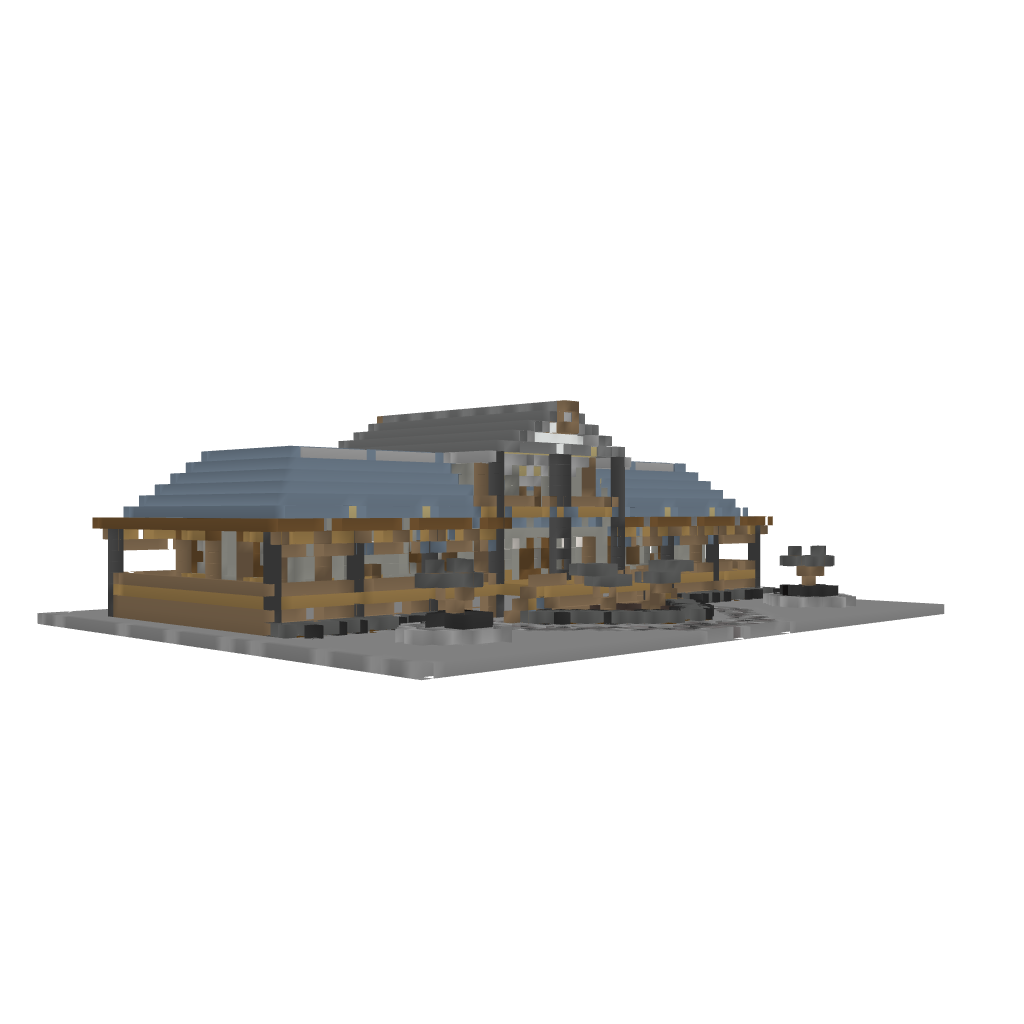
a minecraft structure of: Australian Queenslander House